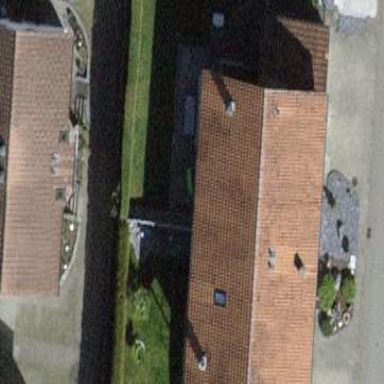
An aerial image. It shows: Building with tile roof.